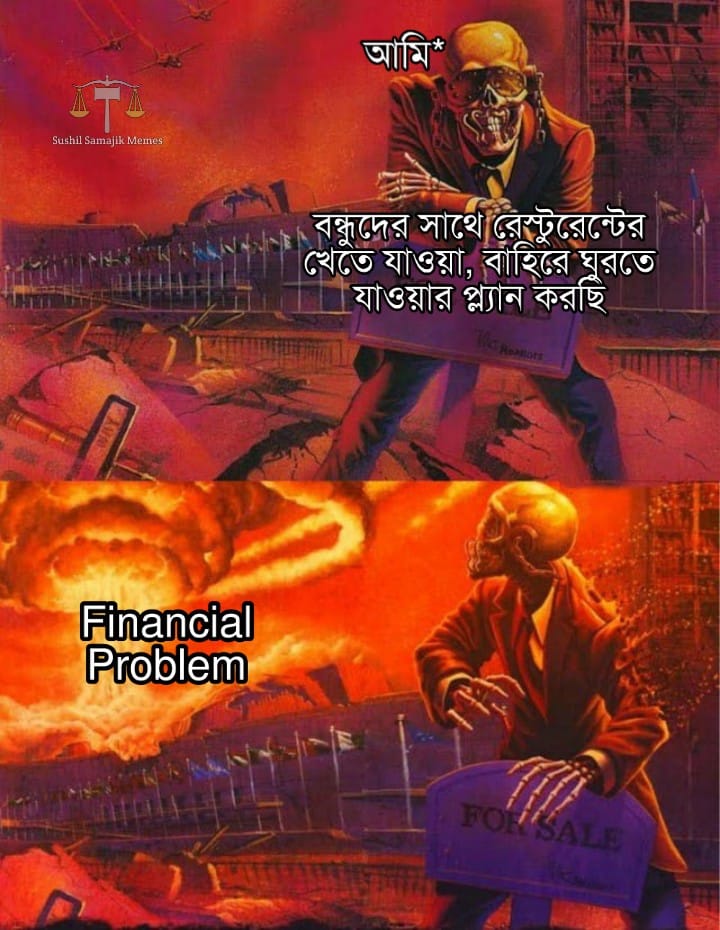
Caption: আমি*    বন্ধুদের সাথে রেস্টুরেন্টের খেতে যাওয়া , বাহিরে ঘুরতে যাওয়ার প্ল্যান করছি       Financial Problem
Label: non-hate